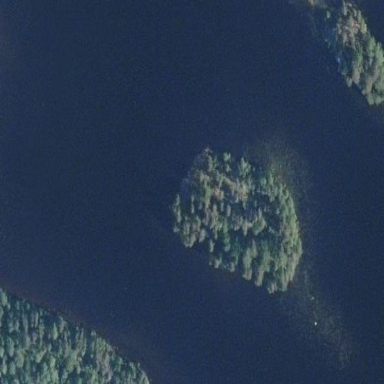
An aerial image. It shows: Islet surrounded by woodland.